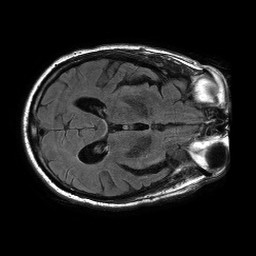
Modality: FLAIR
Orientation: axial
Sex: male
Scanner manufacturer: philips
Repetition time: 11 s
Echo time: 0.125 s